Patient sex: M
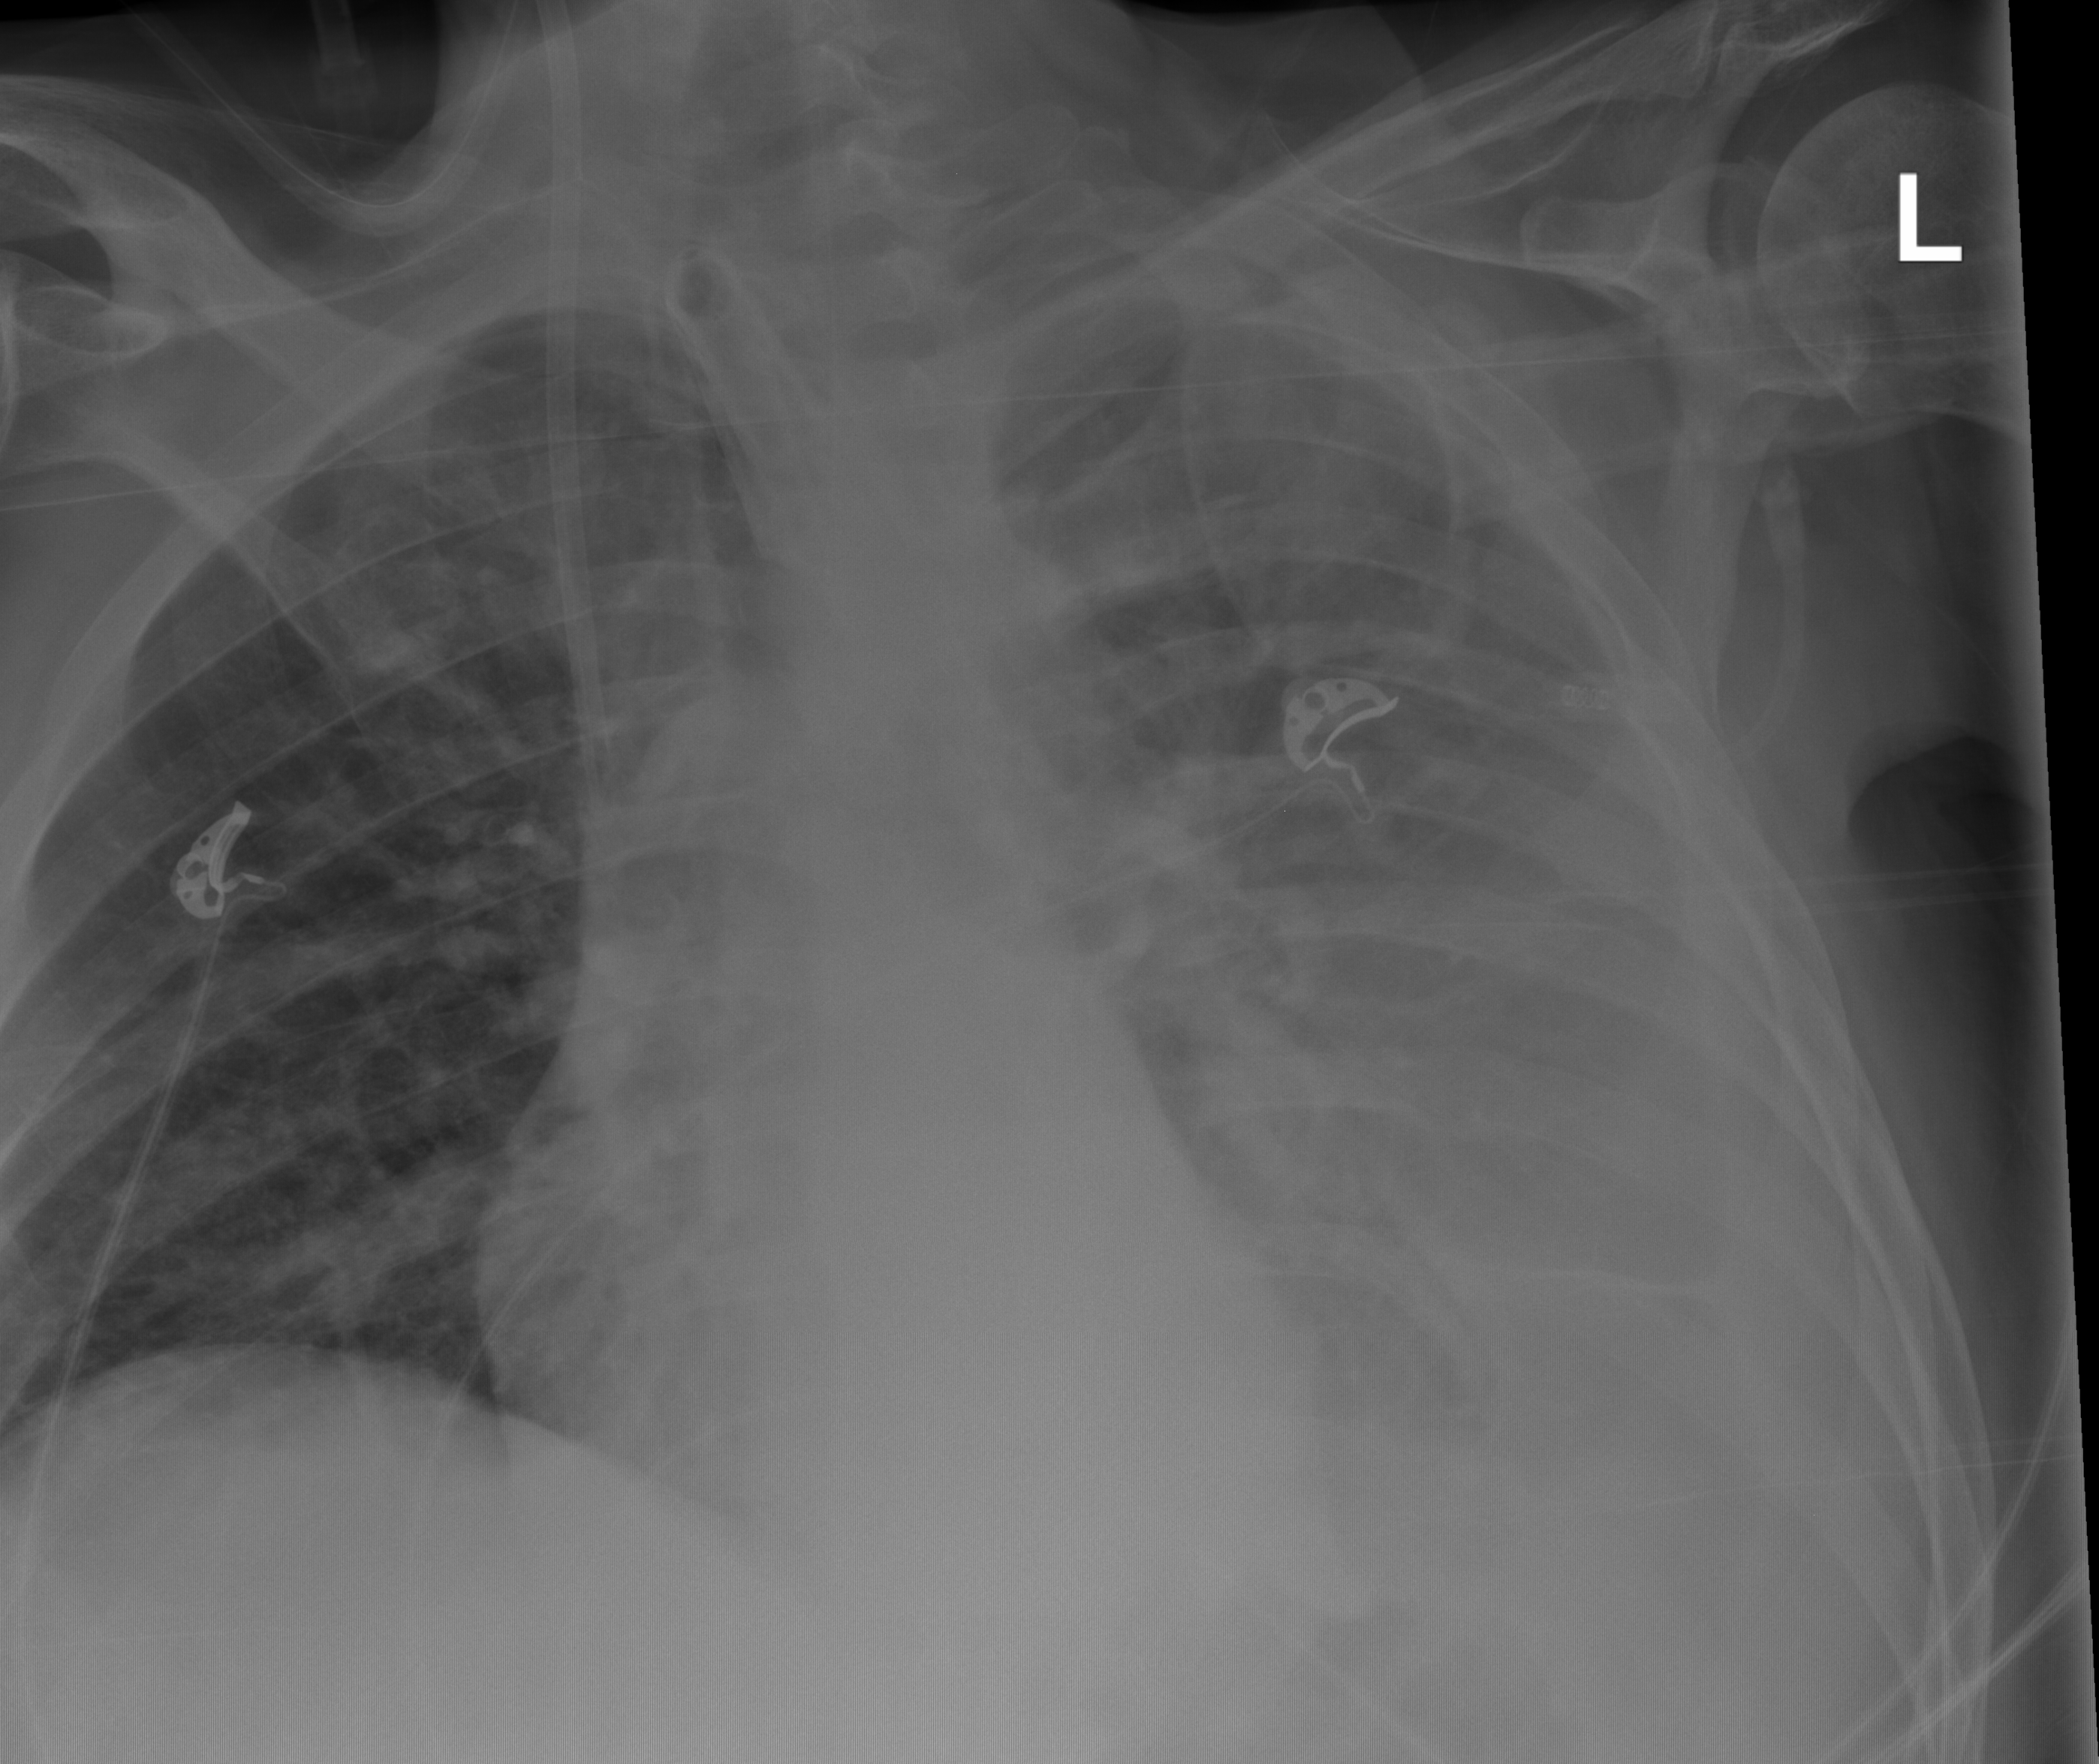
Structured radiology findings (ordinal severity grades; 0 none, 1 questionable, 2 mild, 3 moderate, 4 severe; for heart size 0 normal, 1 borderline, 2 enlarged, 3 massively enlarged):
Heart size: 2
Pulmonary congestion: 2
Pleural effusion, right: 1
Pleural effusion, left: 2
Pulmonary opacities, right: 1
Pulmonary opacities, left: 2
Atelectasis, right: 2
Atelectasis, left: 1